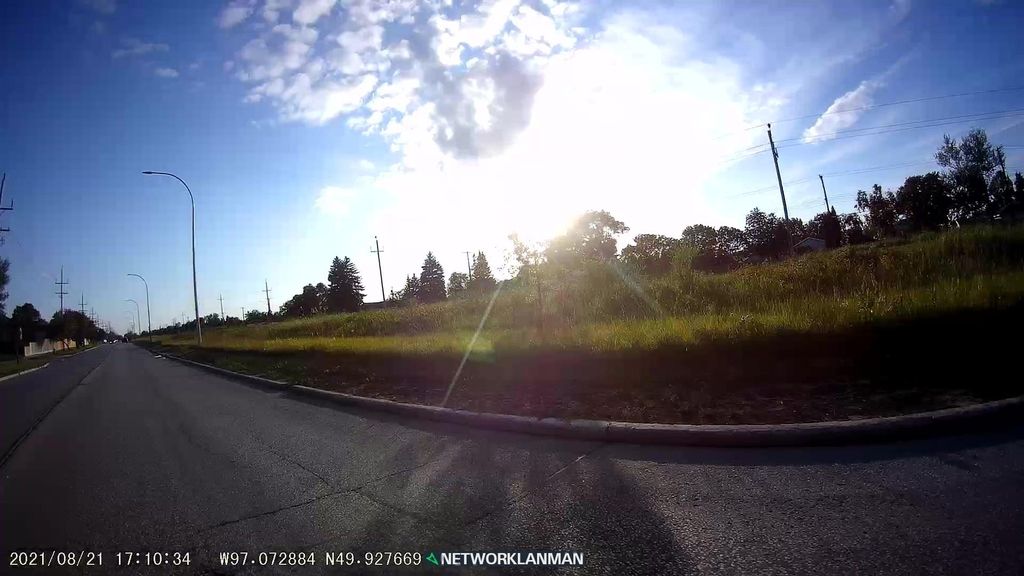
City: winnipeg